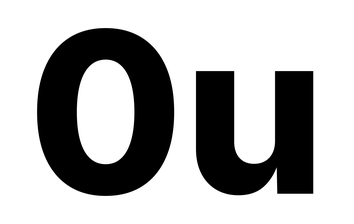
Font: Inter_ExtraBold